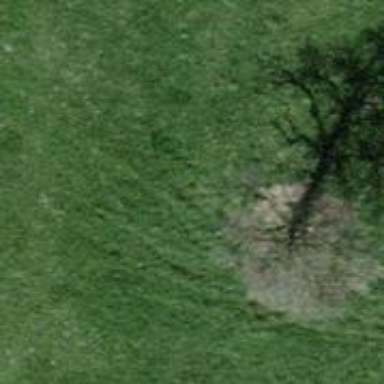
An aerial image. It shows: Single tag "natural: tree."